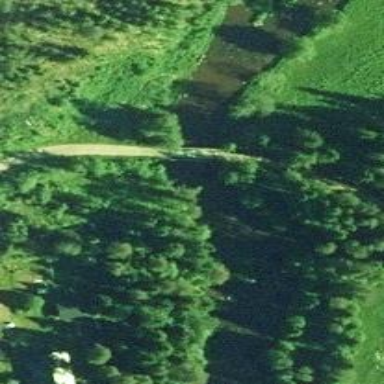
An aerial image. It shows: Track road on bridge.